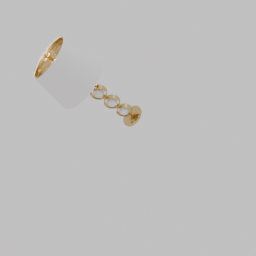
Label: lighting